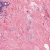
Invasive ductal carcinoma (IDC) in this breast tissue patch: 0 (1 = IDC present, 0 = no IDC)